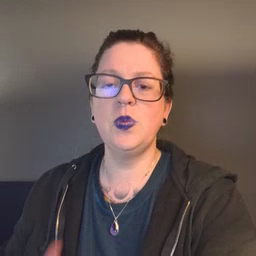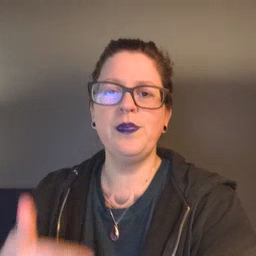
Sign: room